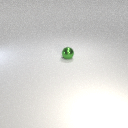
small green metal sphere